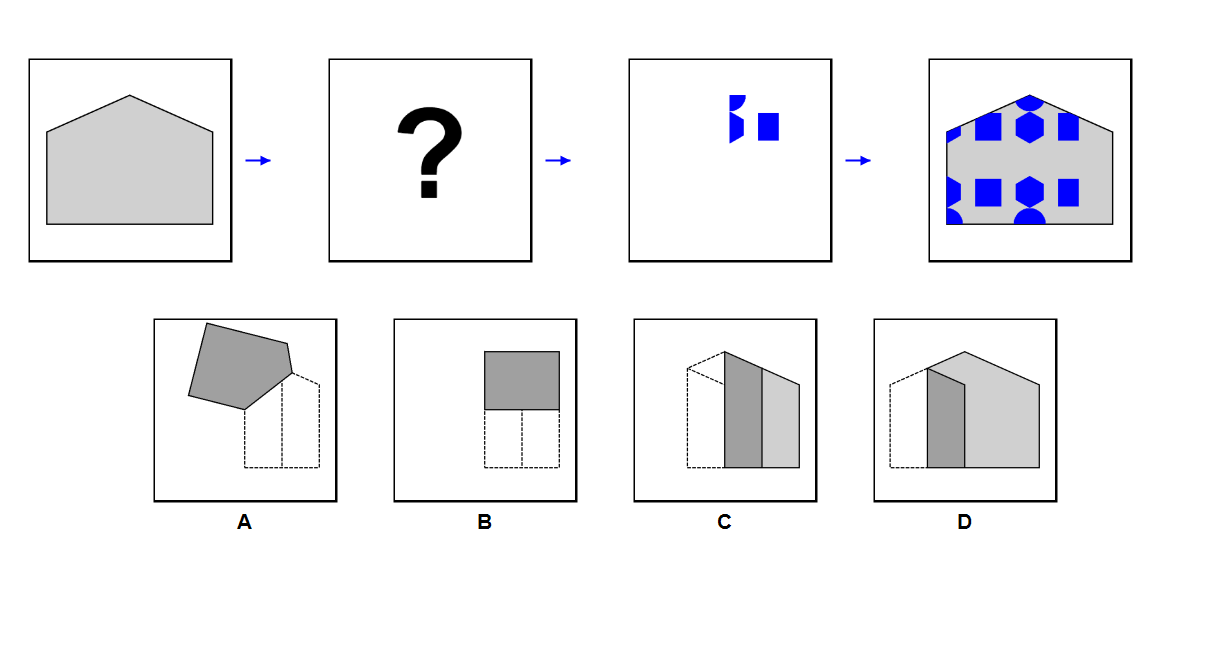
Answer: A